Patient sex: M
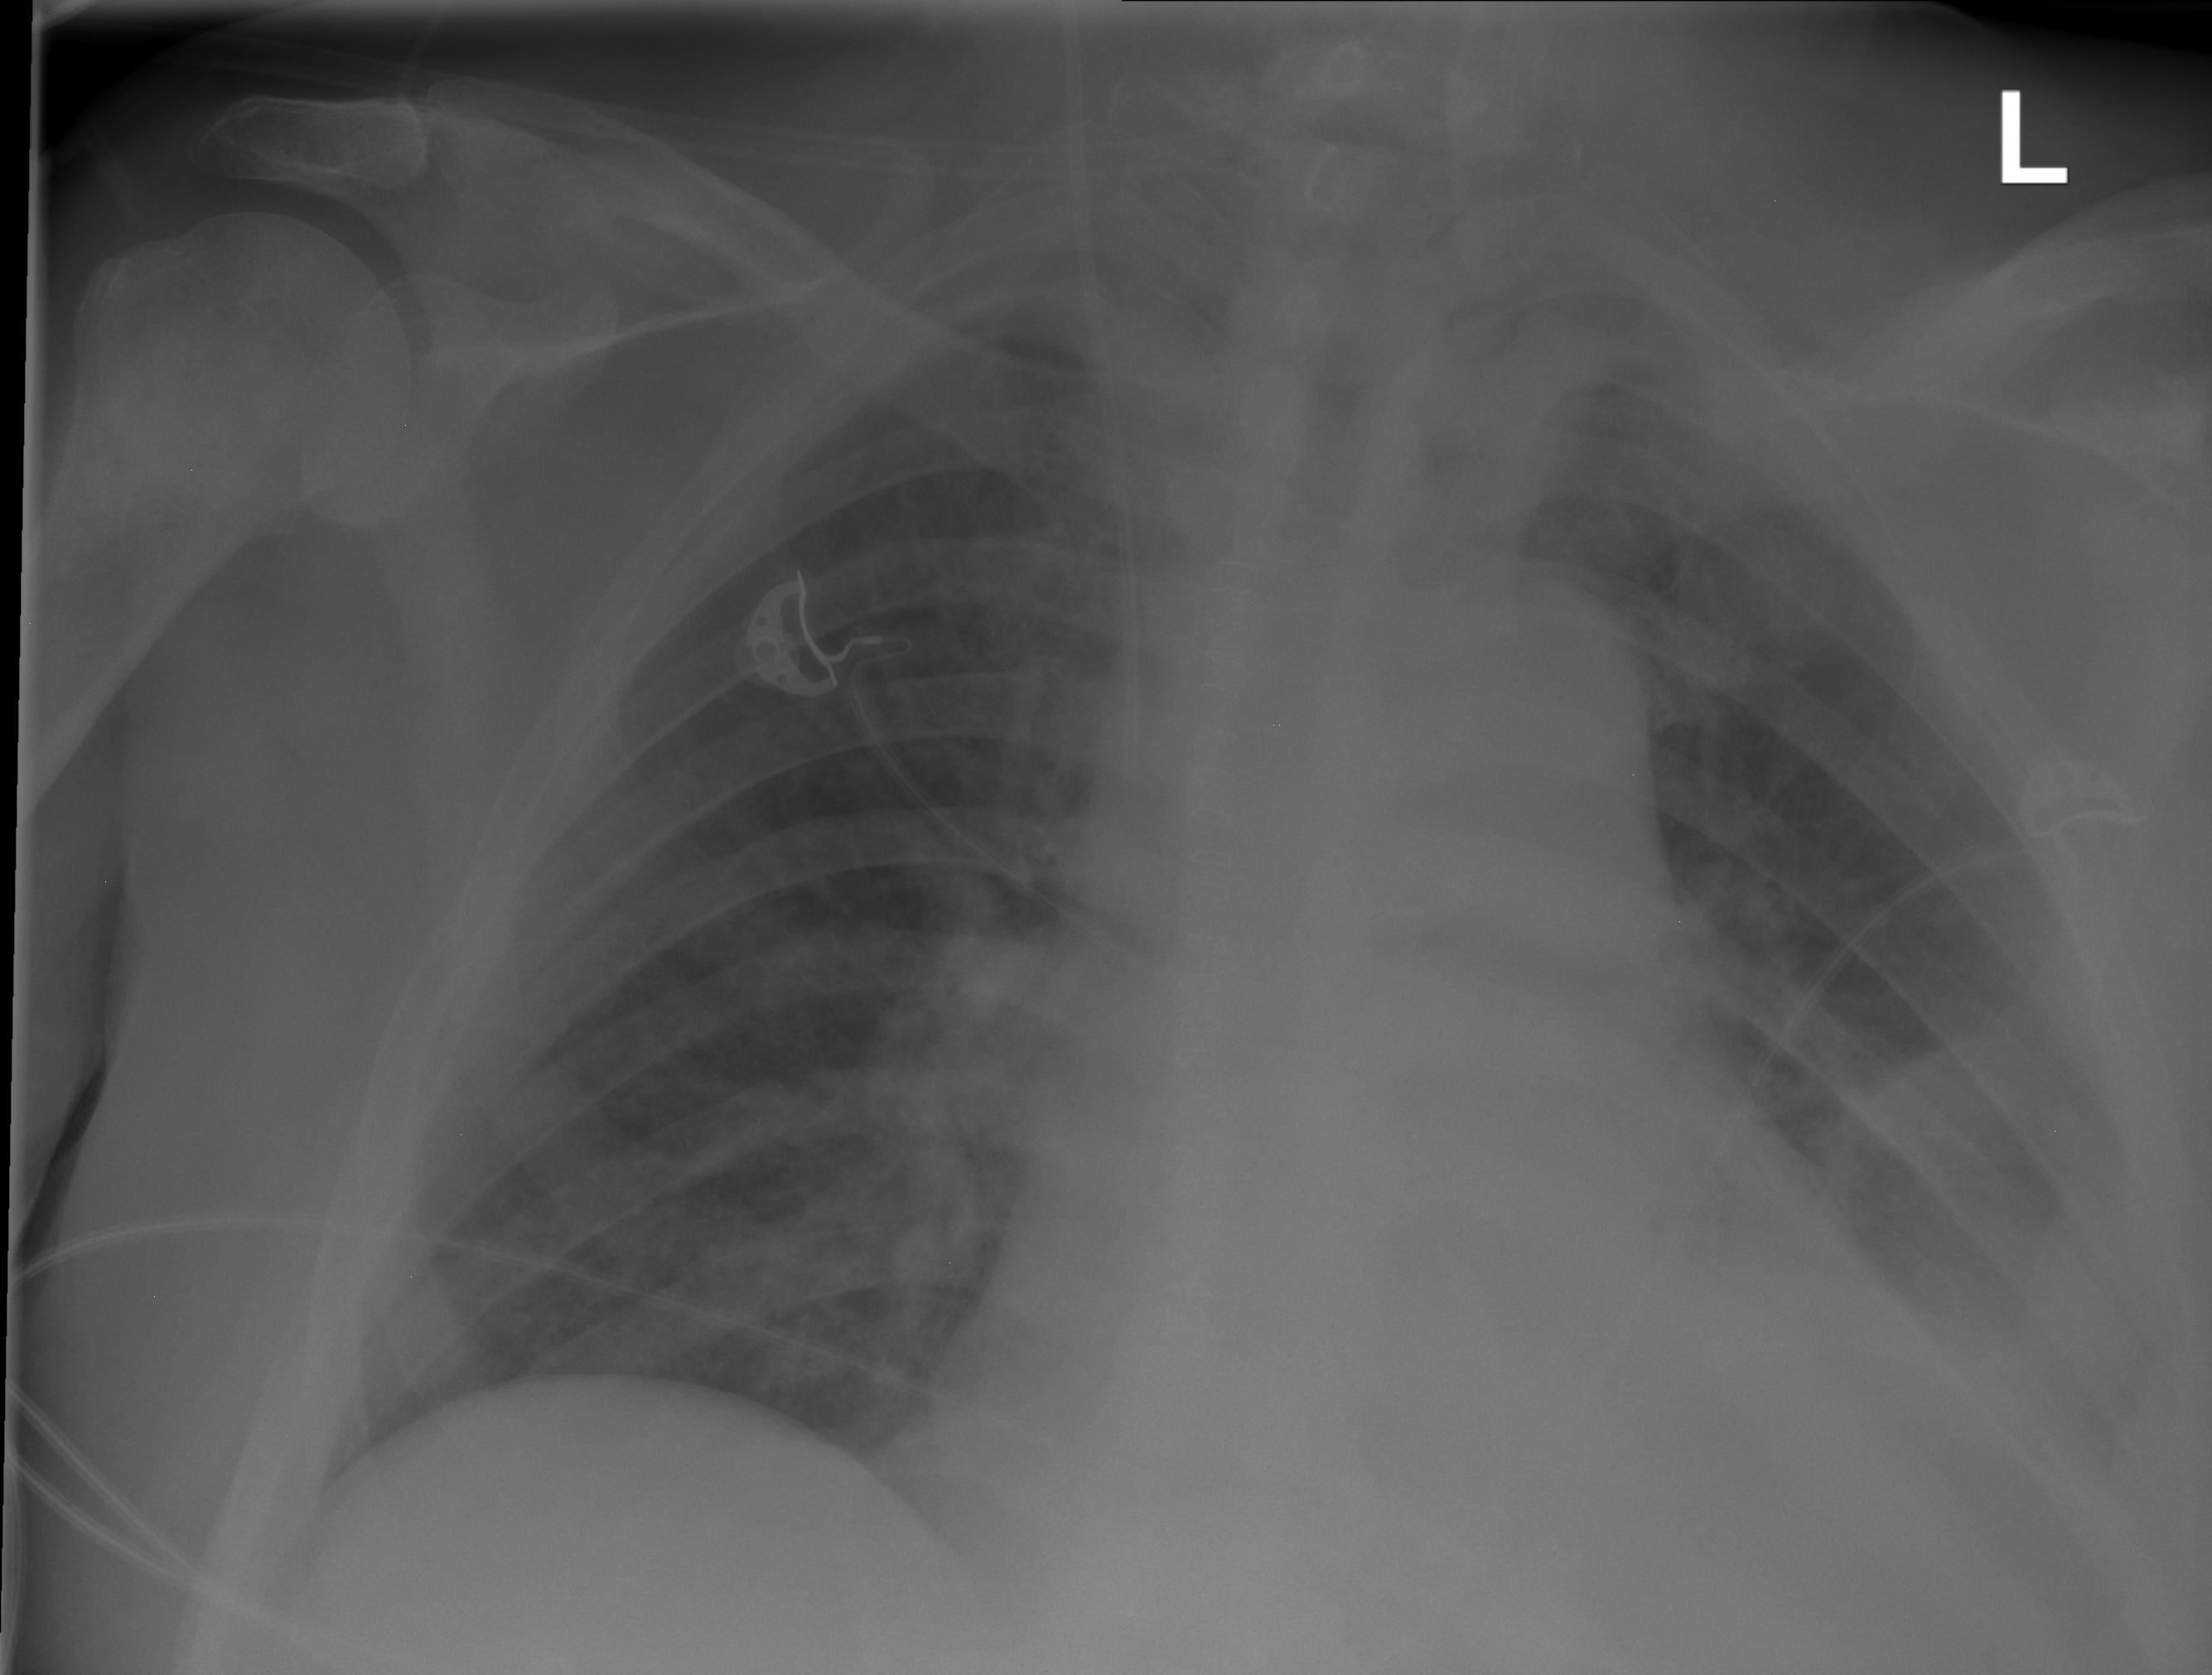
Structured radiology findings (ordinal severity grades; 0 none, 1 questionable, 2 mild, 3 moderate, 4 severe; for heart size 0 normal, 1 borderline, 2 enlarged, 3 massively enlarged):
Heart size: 2
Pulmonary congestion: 0
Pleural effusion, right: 0
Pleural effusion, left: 2
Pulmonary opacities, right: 0
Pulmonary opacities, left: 0
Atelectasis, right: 0
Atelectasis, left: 2